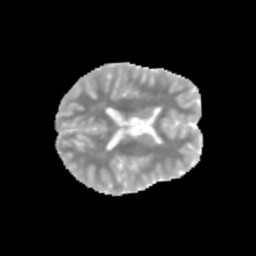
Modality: MD
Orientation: axial
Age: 11
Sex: male
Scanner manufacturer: siemens
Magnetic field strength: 3 T
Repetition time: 3.8 s
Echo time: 0.07 s